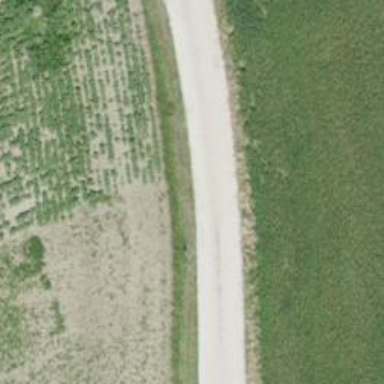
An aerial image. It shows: Unclassified road with gravel surface.